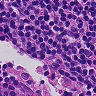
Metastatic tissue present: no